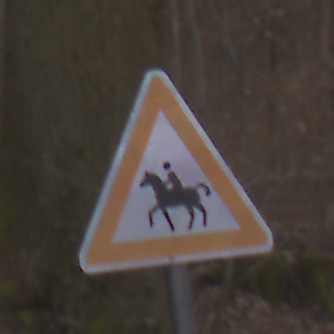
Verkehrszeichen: ReiterRechts
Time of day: MorningAfternoon
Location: Outdoor (Nature)
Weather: Overcast
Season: Autumn
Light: Natural